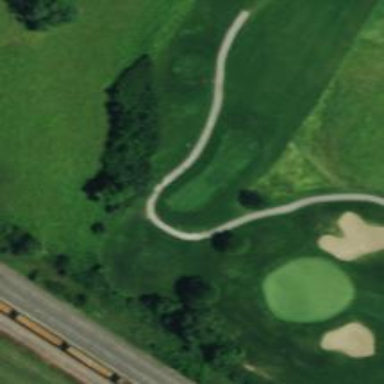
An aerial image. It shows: Path designated for golf carts.